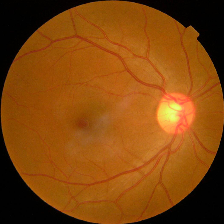
Diabetic retinopathy grade: No DR